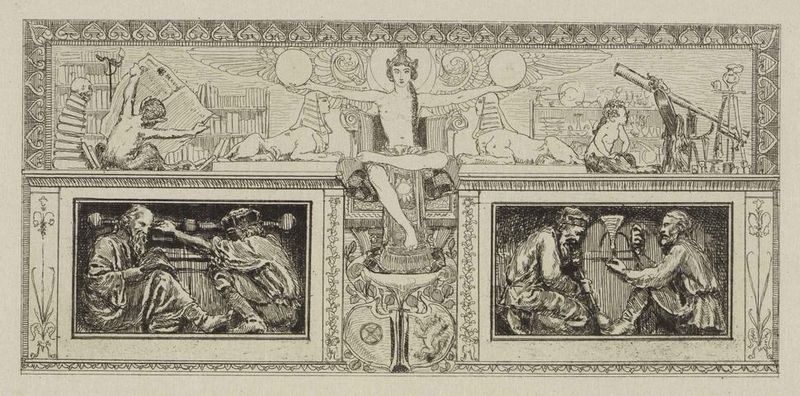
Titel: Zwei Fassadenreliefs
Künstler: Max Klinger
Standort: Karlsruhe
Institution: Staatliche Kunsthalle Karlsruhe
Schlagwörter: baum, dunkel, flügel, gemälde, gott, hand, himmel, kopf, mann, nackt, weiß, wolken, frauen, menschen, sand, sitzen, blumen, braun, brust, fenster, frankreich, frau, getränk, glas, grau, hell, hut, licht, mitte, männer, raum, reden, rücken, schwarz, skizze, stuhl, symbol, tisch, zeichnung, gebäude, ball, beige, muster, ornament, symbolismus, alt, bart, bärte, jung, regal, trinken, wand, alte, architektur, arm, arme, falten, halten, mensch, rahmen, schädel, stein, tod, bild, gelehrte, erde, felder, sonne, figur, kelch, reich, sitzend, drei, kind, paar, blatt, pflanzen, krone, locken, renaissance, brunnen, kinder, kreis, affe, engel, putto, vase, beine, relief, bein, bilder, bücher, papier, sitz, italien, zwei, alter mann, studie, schwer, abstrakt, grafik, graphik, klein, baby, füsse, rand, saal, figuren, kaiser, könig, thron, wein, jugendstil, zopf, detail, symmetrie, dekor, lesen, ornamente, verzierung, kerze, klinger, max klinger, junge, knie, schenkel, klimt, halle, foto, becher, vanitas, keller, tusche, kanone, mond, wage, alter, antike, greis, buch, fuss, orient, rechteck, religion, kohle, scheiben, symmetrisch, geben, hocken, druck, druckgraphik, schnitt, sterne, schraffur, jugenstil, radierung, stich, illustration, karrikatur, schwarzweiß, zeitung, faust, knien, kreise, literatur, schraffiert, bleistift, bälle, kugel, kugeln, mosaik, allegorie, entwurf, künste, göttin, lilie, darstellung, gravur, tinte, altar, wandschmuck, china, fries, herzen, flöte, jüngling, skelett, totenkopf, skulpturen, handwerk, handwerker, sarg, werkzeug, iris, grab, jesus, antik, griechen, götter, hölle, teufel, satyr, faun, priester, griechenland, heiliger, stapel, herz, zentrum, fernrohr, bibliothek, leser, gelehrter, kassetten, löwe, männder, fresko, trichter, fernglas, weinfass, apoll, aufklärung, gottheit, lernen, gerahmt, harfe, pyramide, sonnengott, diptichon, putten, wandbild, kupferstich, totenschädel, forschung, indien, welt, gottheiten, szenen, greise, majestätisch, gekreuzt, symbole, jugendstik, sphinx, ägyptisch, sonnen, rohr, sphynx, ägypten, elefant, wissenschaft, riss, affen, jahrhundert, aufriss, zeichung, balance, teilung, sarkophag, einteilung, sokrates, zwei seiten, ruhr, philosophie, lotus, trunk, innenausstattung, freske, apostel, sphingen, thronen, gnome, astrologie, astronomie, kopernikus, monde, grabplatte, buddhismus, bücherstapel, meditation, hindu, indisch, shiva, bildfelder, ägypthen, pharao, trhon, reliev, buddha, sphinxe, gallileo, wissenschaften, wissen, sphimx, jugensstil, sphinxen, spinx, isis, elt, grafil, skull, ausgeglichenheit, yoga, bäre, wandfeld, teleskop, mnschen, alchemie, 19. jahrhundert, 1800, 1920, ägypisch, flügelsonne, bauleute, philospohen, thro, #kreis, ormane, üyraminde, fugendstil, kjreise, kreker, syphinx, sphynxen, bänner, 3teilig, ägyter, sphhinx, thronen#, saty, ststiv, alchmeie